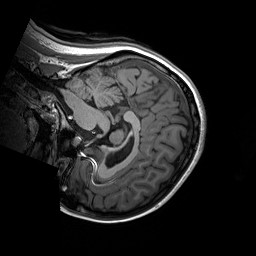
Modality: T1w
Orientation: sagittal
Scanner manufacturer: siemens
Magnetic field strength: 3 T
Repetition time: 2.2 s
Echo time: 0.00244 s